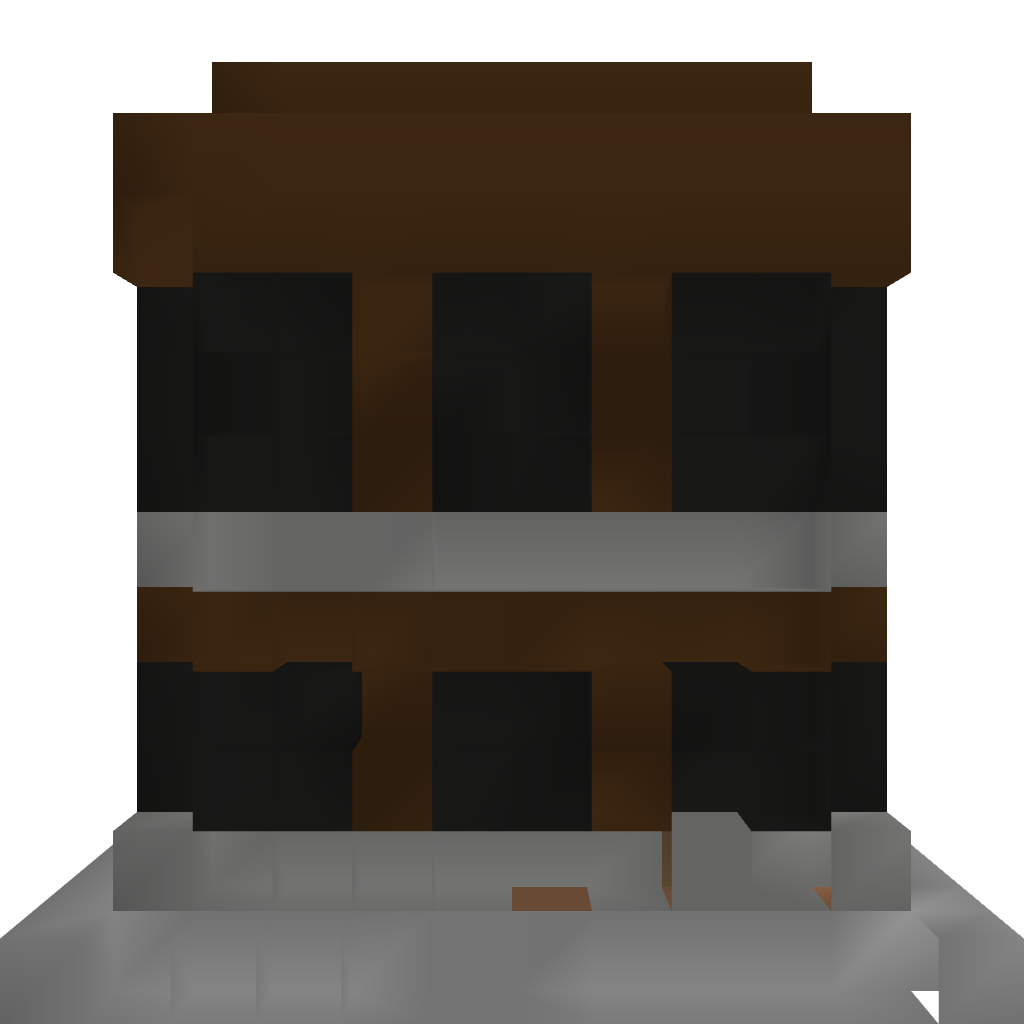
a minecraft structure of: Average House